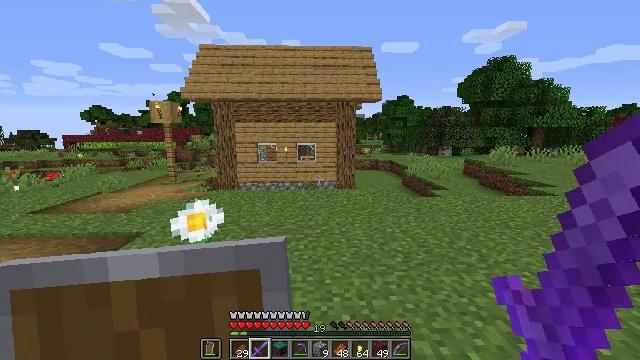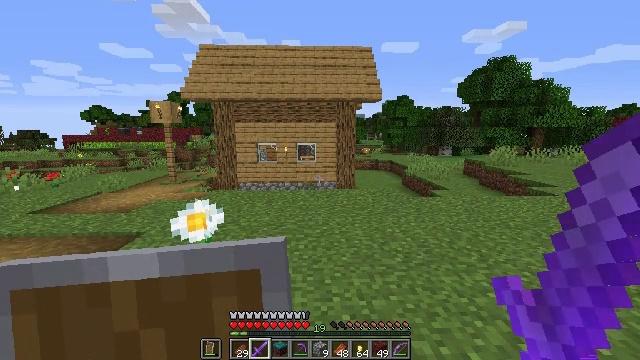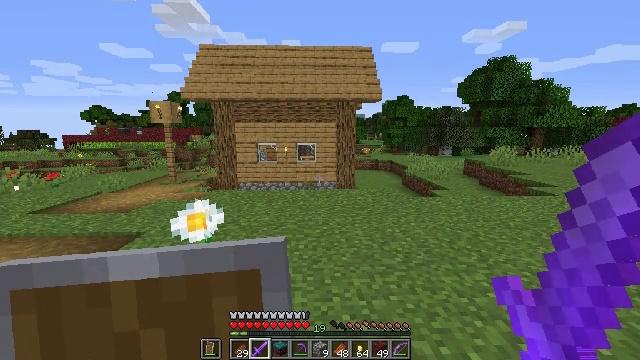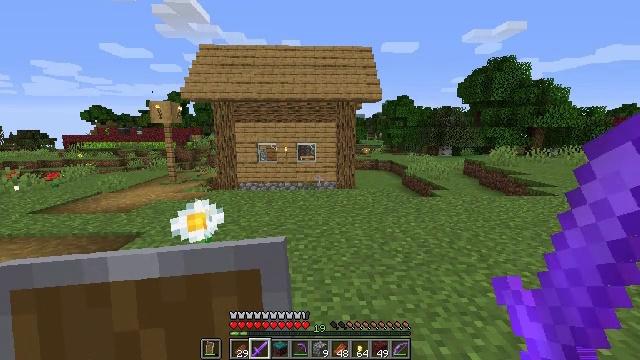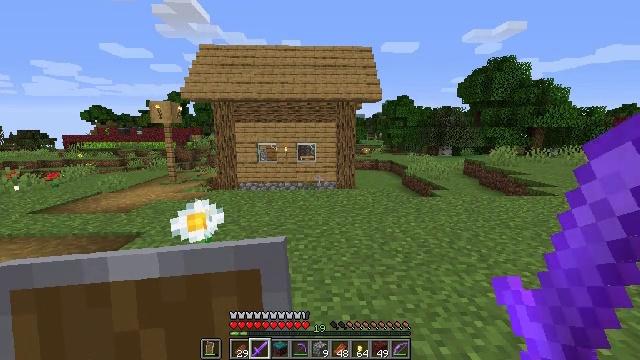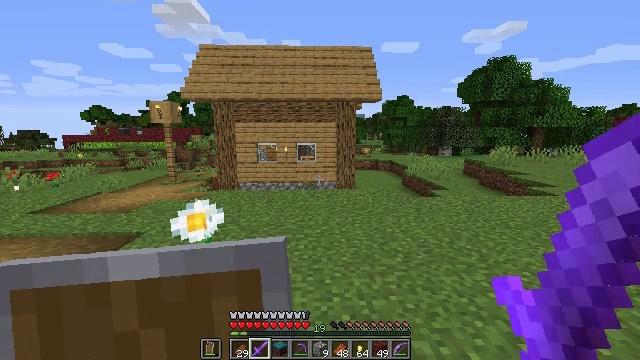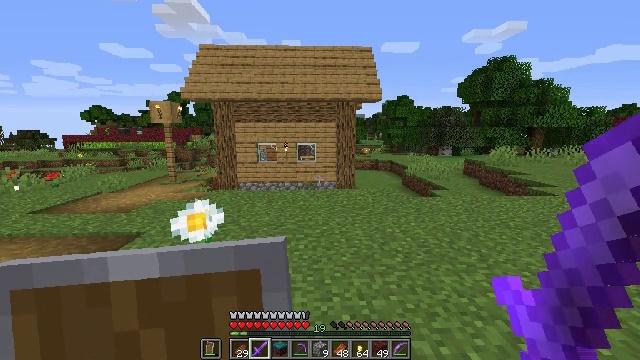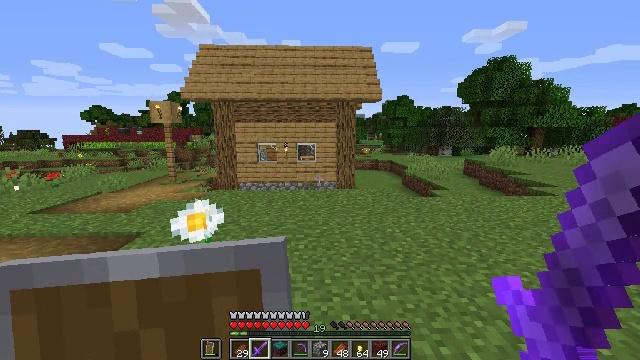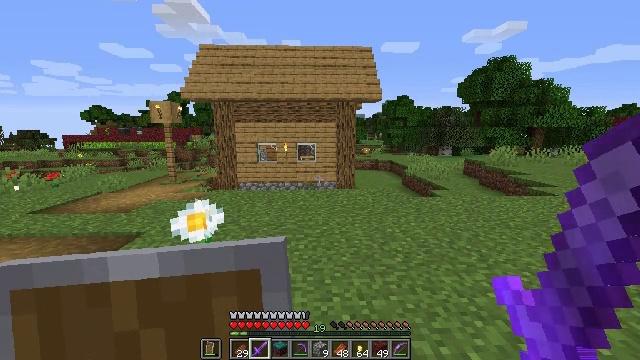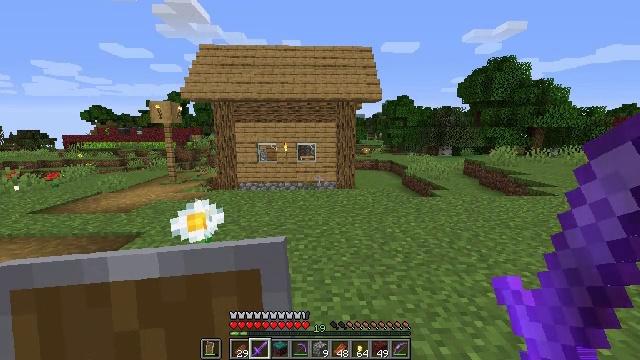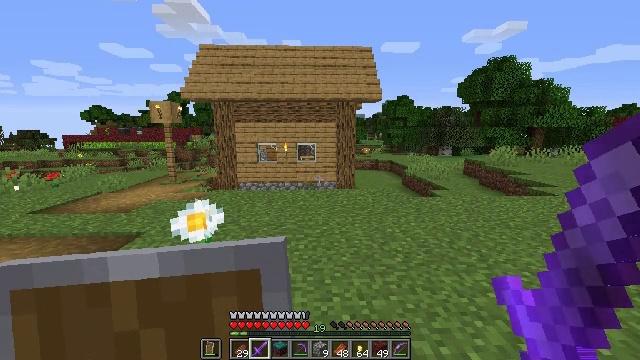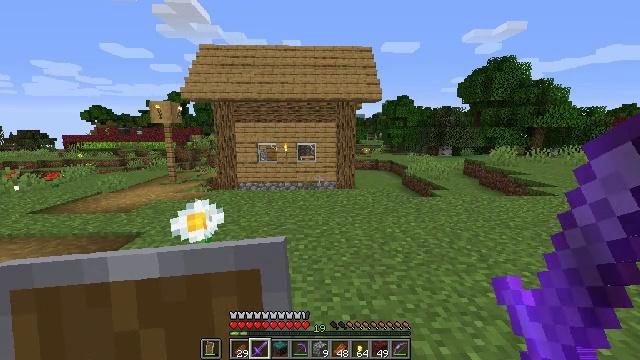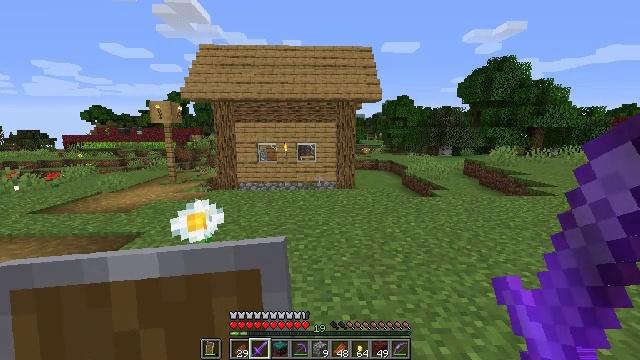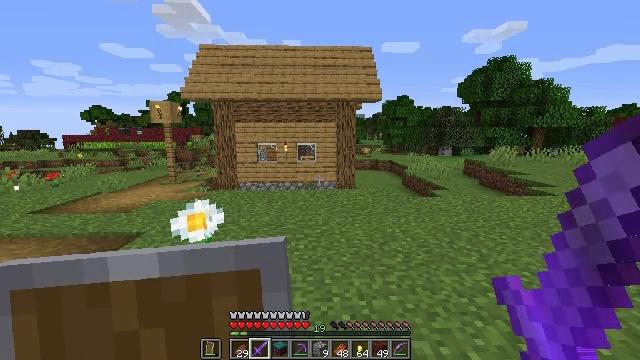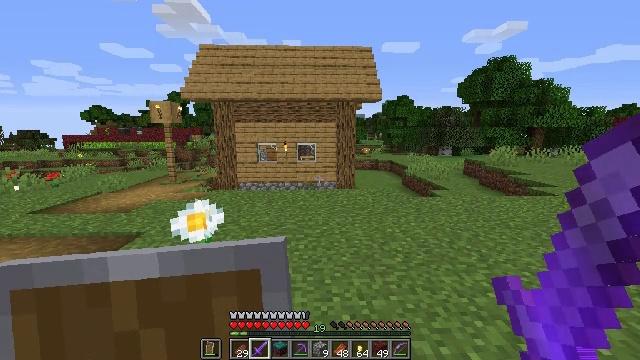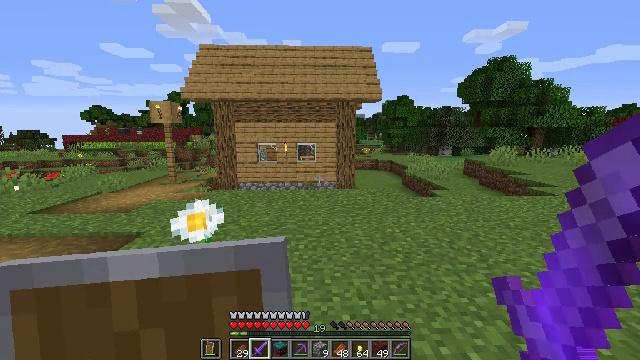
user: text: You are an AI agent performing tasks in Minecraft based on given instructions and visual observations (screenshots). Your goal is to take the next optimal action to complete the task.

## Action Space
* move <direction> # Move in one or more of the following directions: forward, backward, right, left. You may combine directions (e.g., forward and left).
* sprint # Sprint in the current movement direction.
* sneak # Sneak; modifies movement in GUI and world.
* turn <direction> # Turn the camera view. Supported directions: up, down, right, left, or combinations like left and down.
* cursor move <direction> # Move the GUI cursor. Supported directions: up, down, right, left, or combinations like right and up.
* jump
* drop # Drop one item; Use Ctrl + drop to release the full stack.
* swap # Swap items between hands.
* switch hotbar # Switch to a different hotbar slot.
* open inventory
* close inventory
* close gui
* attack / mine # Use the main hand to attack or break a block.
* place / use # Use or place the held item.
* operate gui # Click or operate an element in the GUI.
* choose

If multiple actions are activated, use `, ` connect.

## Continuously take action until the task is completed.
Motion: motion action
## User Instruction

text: Gather tall grass by hitting it.
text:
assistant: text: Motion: no_op
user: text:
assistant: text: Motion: no_op
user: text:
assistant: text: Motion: no_op
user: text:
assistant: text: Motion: no_op
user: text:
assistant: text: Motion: no_op
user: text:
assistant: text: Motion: no_op
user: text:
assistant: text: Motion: no_op
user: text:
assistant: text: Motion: no_op
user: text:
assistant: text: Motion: no_op
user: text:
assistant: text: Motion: no_op
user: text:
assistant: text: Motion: no_op
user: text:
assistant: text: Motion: no_op
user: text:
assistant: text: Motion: no_op
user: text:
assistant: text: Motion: no_op
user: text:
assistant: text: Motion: no_op
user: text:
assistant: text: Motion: no_op
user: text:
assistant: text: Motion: no_op
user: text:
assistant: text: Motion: no_op
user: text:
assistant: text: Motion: no_op
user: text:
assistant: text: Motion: no_op
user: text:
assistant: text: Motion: no_op
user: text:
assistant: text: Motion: no_op
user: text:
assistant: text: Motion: no_op
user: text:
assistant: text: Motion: no_op
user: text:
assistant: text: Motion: no_op
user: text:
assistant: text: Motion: no_op
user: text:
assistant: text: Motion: no_op
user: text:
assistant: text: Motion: no_op
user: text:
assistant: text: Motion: no_op
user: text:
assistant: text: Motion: no_op